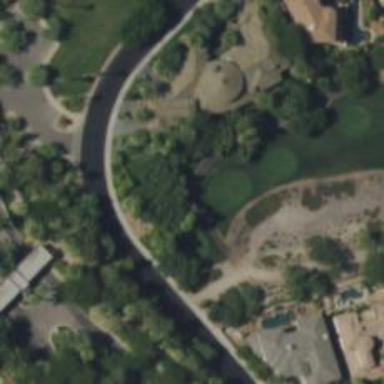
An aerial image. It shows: Path for golf carts.